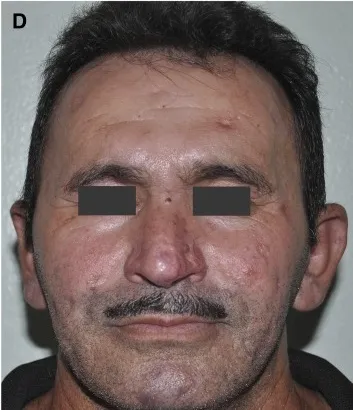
(C) The larger ulcerated lesion is clearly draining purulent secretion.
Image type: medical_photograph (oral_photograph)